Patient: sex M, age 26
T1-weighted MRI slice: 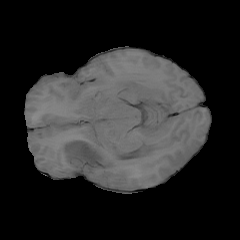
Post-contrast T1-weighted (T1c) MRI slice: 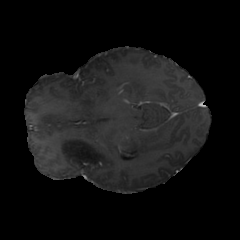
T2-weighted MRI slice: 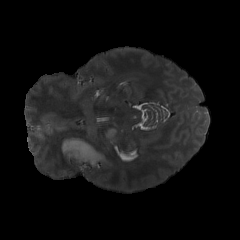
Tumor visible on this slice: yes
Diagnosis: Astrocytoma, IDH-mutant
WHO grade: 4